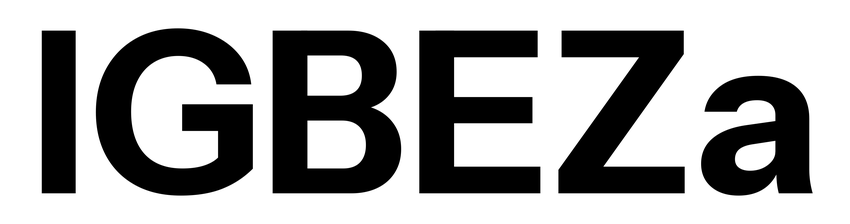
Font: InstrumentSans_Bold